七年级 · 度量几何学
如图, 某中学校园内有一块长为 $(3 a+b)$ 米, 宽为 $(2 a+b)$ 米的长方形地块, 学校计划在中间留一块边长为 $(a+b)$ 米的正方形地块修建一座雕像, 然后将阴影部分进行绿化.

(1)求绿化的面积. (用含 $a 、 b$ 的代数式表示)

(2)当 $a=2, b=4$ 时, 求绿化的面积.
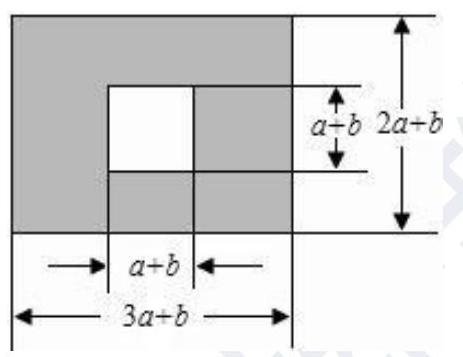
答案: (1) 依题意得:

$(3 a+b)(2 a+b)-(a+b)^{2}$

$=6 a^{2}+3 a b+2 a b+b^{2}-a^{2}-2 a b-b^{2}$

$=\left(5 a^{2}+3 a b\right)$ 平方米.

答: 绿化面积是 $\left(5 a^{2}+3 a b\right)$ 平方米;

（2）当 $a=2, b=4$ 时, 原式 $=20+24=44$ （平方米）.

答：绿化面积是 44 平方米.

【解析】（1）绿化面积=矩形面积-正方形面积, 利用多项式乘多项式法则, 及完全平方公式化简,去括号合并得到最简结果傈

(2) 将 $a$ 与 $b$ 的值代入计算即可求出值.